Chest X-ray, PA view. Patient: 44 years old, sex M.
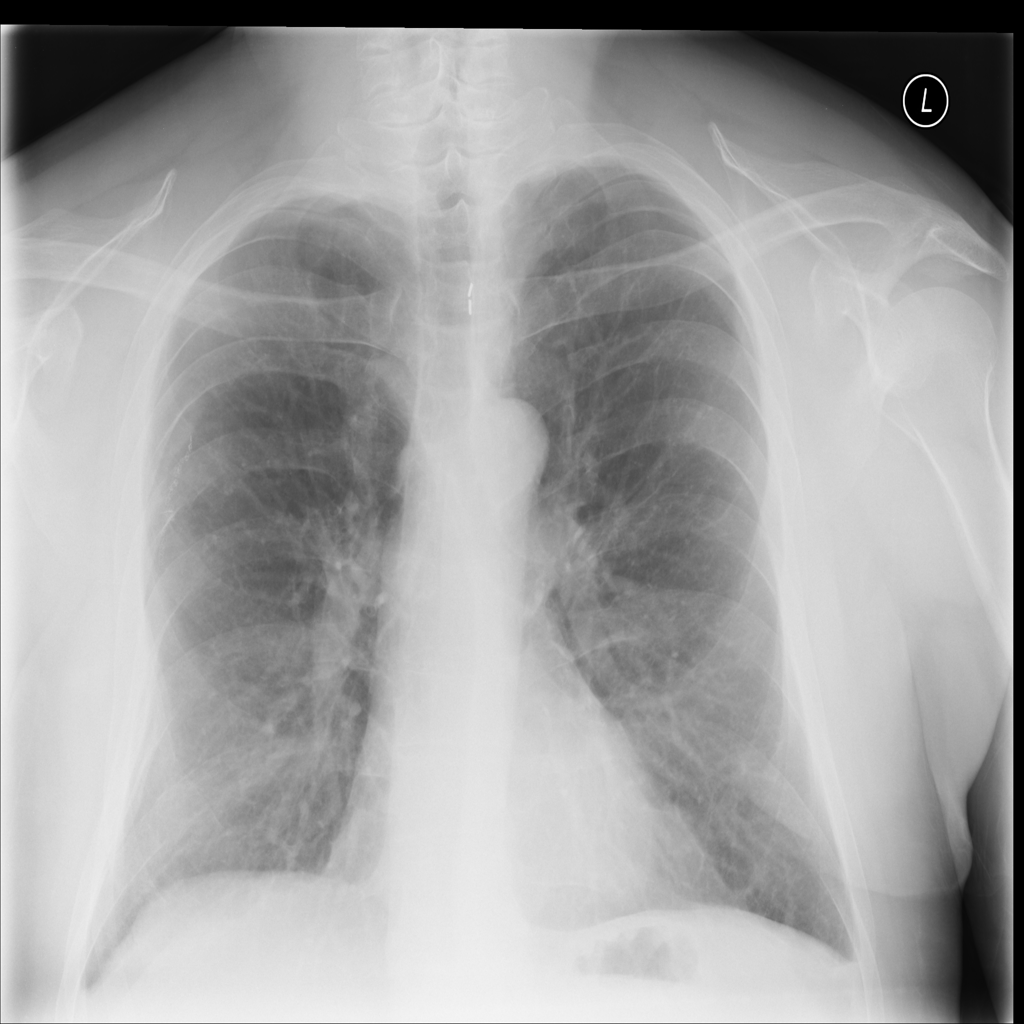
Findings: No Finding